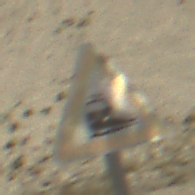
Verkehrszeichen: Bahnuebergang
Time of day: Midday
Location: Outdoor (Beach)
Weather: PartlyCloudy
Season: NotSpecified
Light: Natural